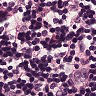
Metastatic tissue present: no